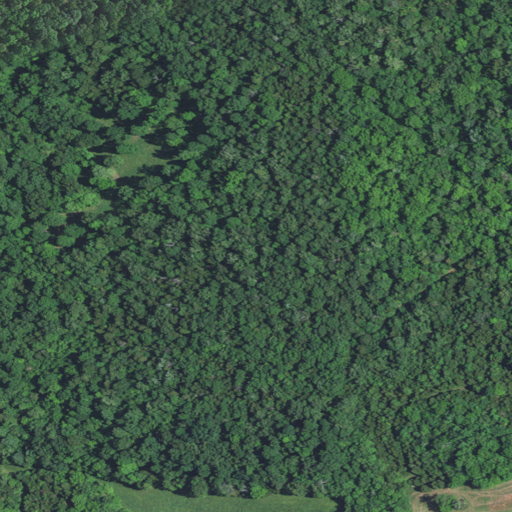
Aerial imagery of mountain in Kentucky named Cecil Hill containing mixed forest, deciduous forest, evergreen forest, pasture, and open development